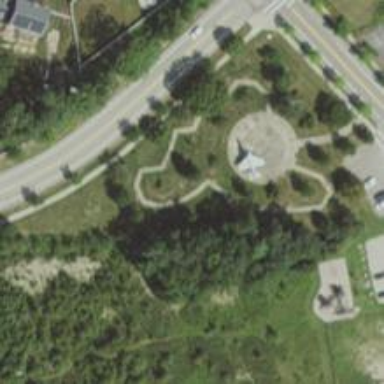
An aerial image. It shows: Historic memorial.